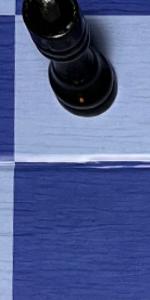
Label: Empty